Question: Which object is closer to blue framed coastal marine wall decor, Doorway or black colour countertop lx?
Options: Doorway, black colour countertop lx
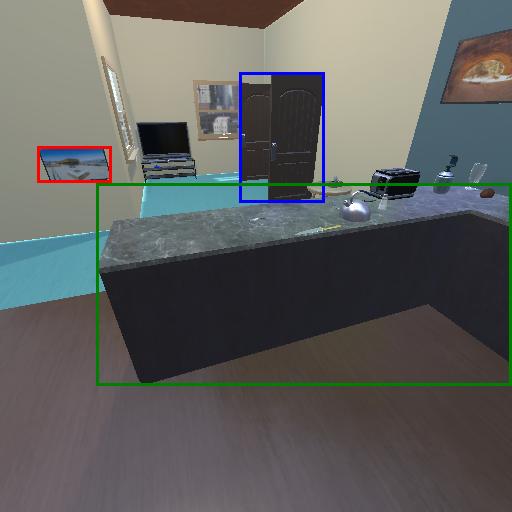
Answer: Doorway